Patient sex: M
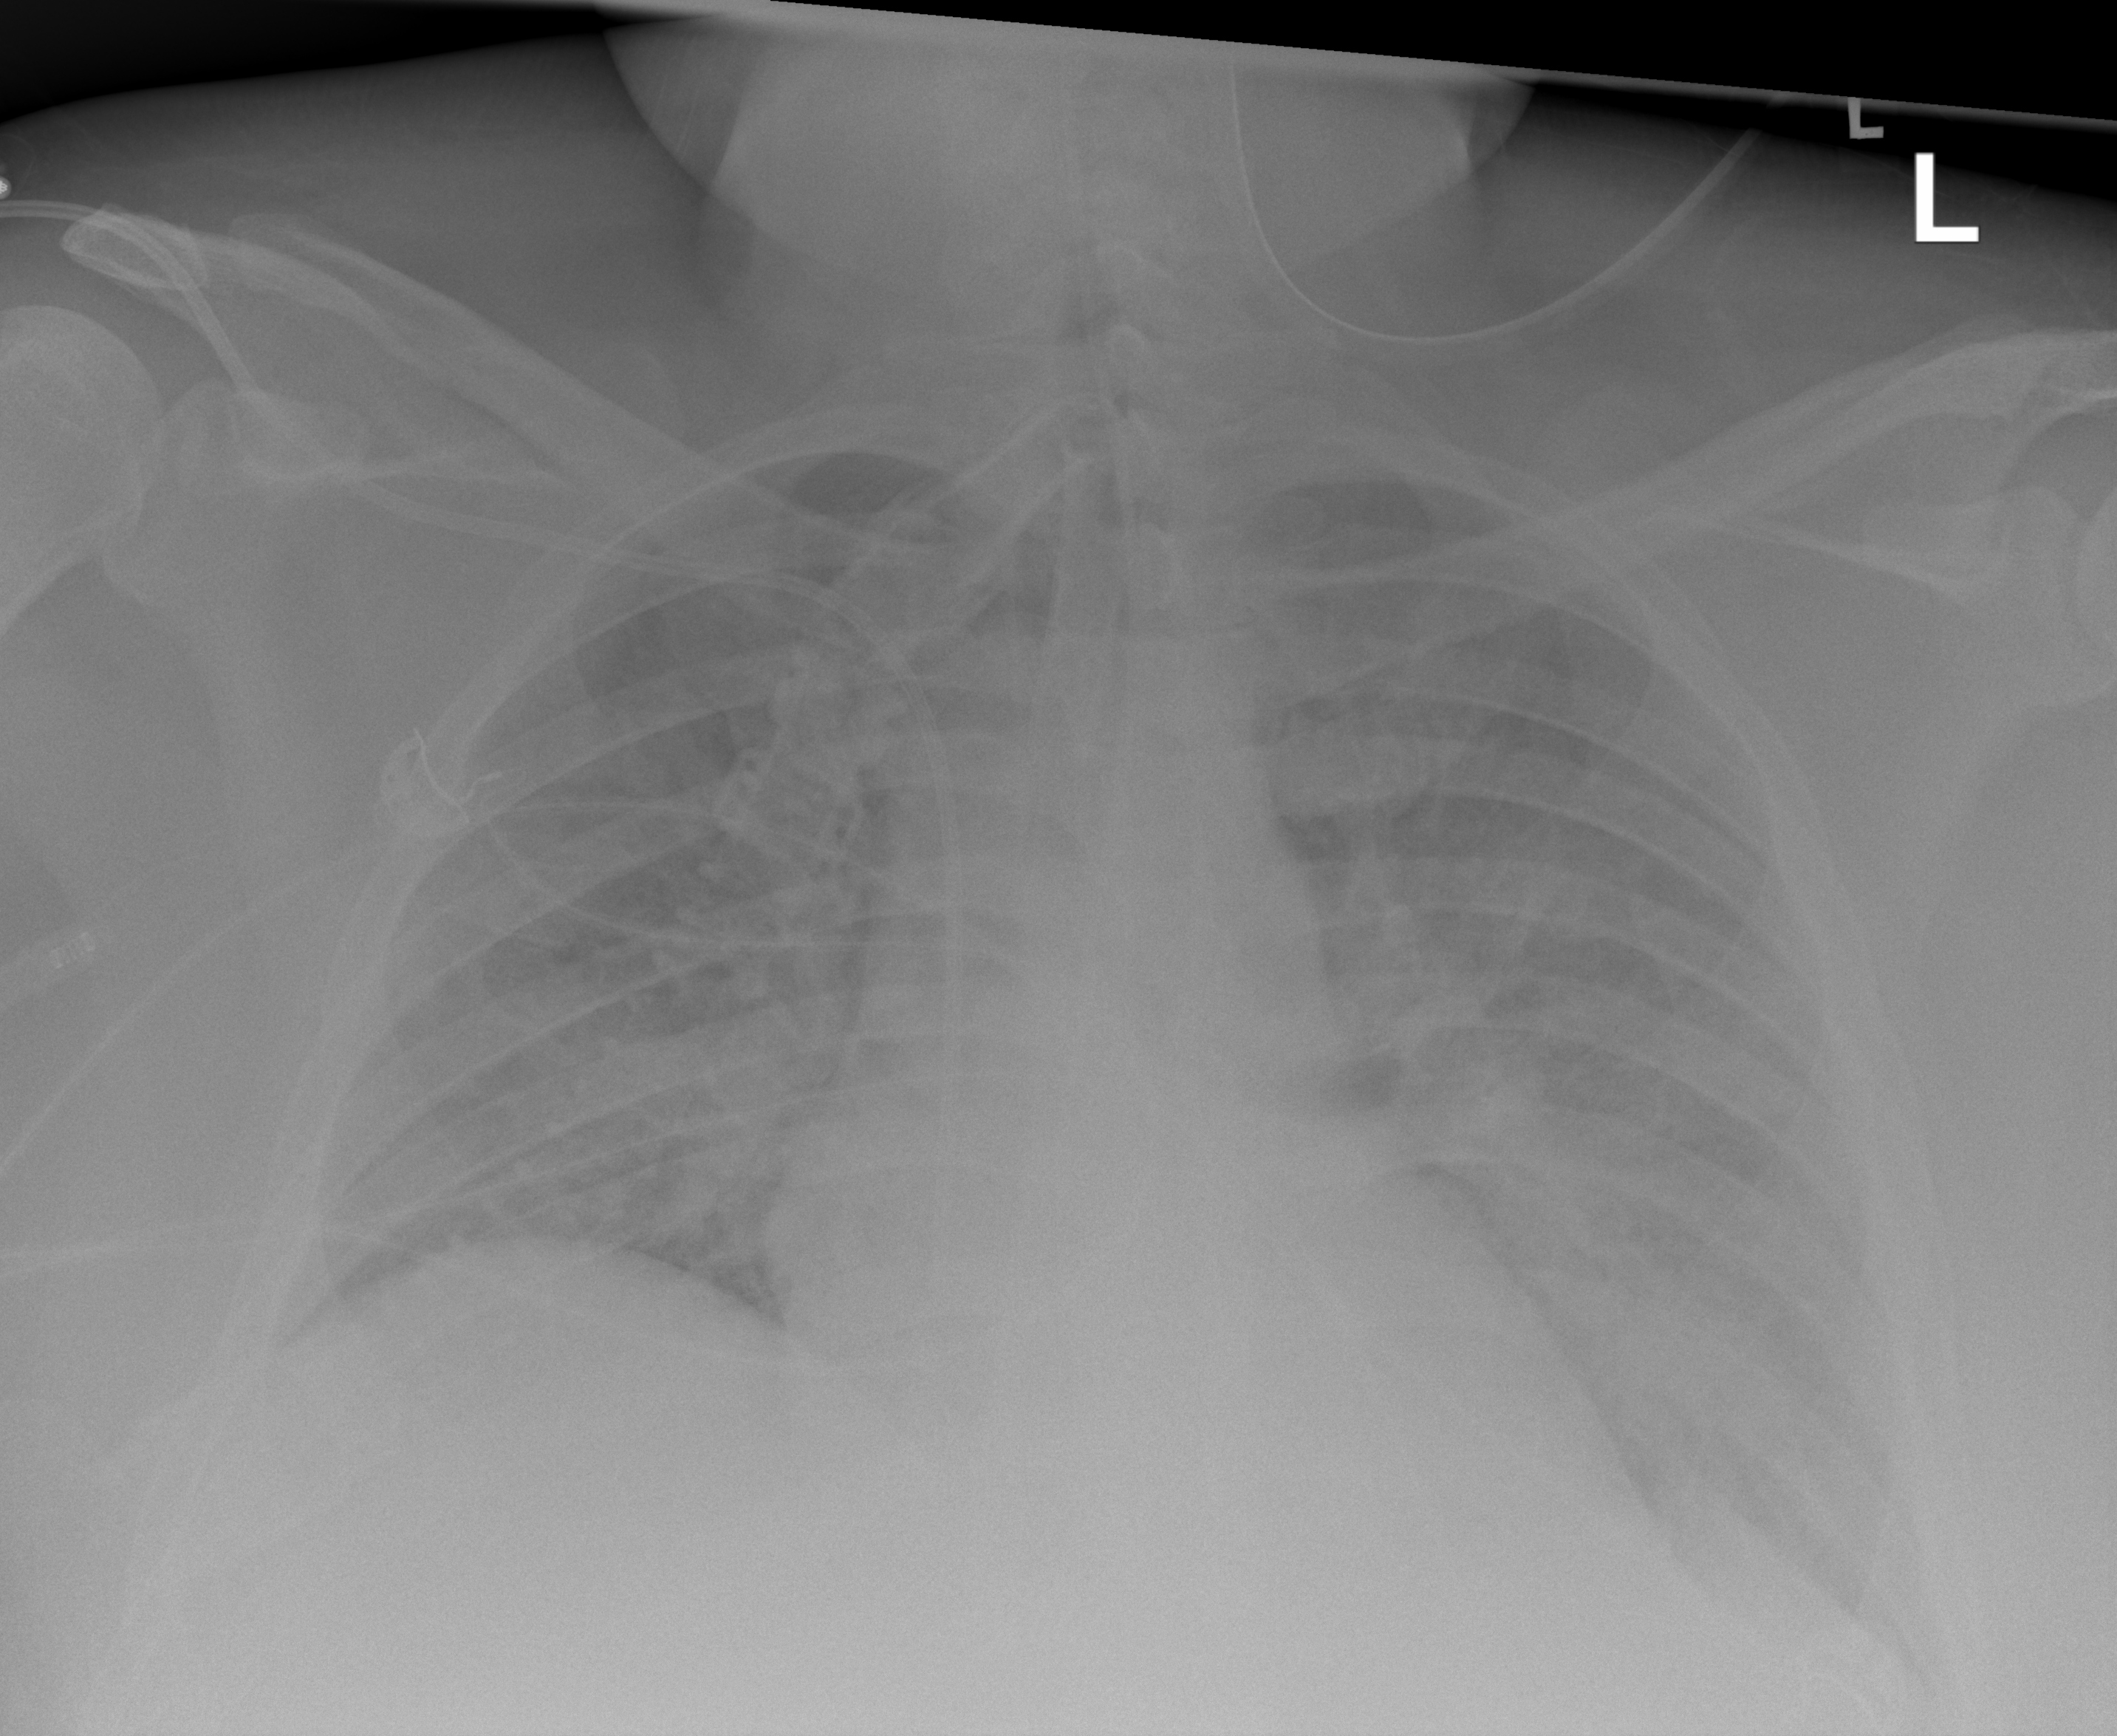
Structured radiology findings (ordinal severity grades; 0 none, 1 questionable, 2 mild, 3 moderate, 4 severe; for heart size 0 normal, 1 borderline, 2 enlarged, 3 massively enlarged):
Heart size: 2
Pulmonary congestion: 2
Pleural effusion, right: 0
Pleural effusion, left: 2
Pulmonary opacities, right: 2
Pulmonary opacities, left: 2
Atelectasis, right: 0
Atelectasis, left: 2